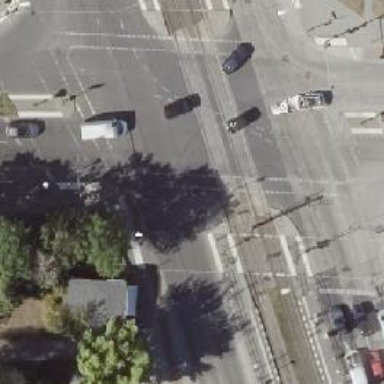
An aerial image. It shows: Asphalt cycleway with crossing equipped with traffic signals.